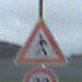
Verkehrszeichen: FussgaengerRechts
Zusatzzeichen unten: Geschwindigkeit20
Umgebung: Outdoor, Suburban
Tageszeit: Midday
Wetter: Overcast
Licht: Natural
Jahreszeit: NotSpecified
Kontrast: LowContrast